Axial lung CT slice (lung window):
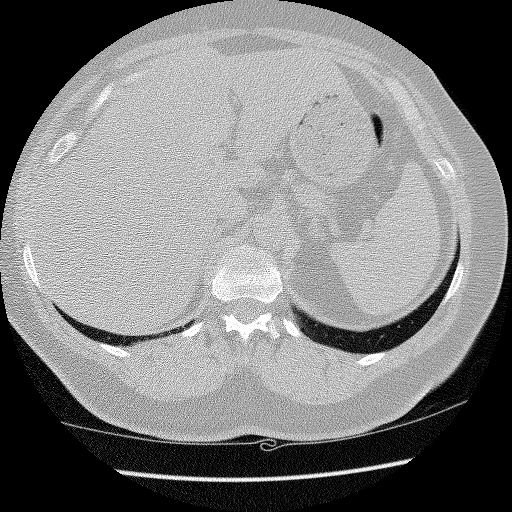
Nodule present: no